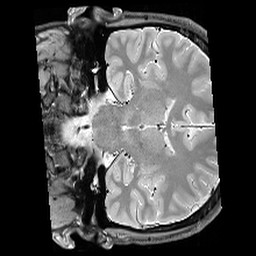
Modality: PDw
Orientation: coronal
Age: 25
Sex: male
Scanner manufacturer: siemens
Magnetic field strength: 3 T
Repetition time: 6.49 s
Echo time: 0.016 s